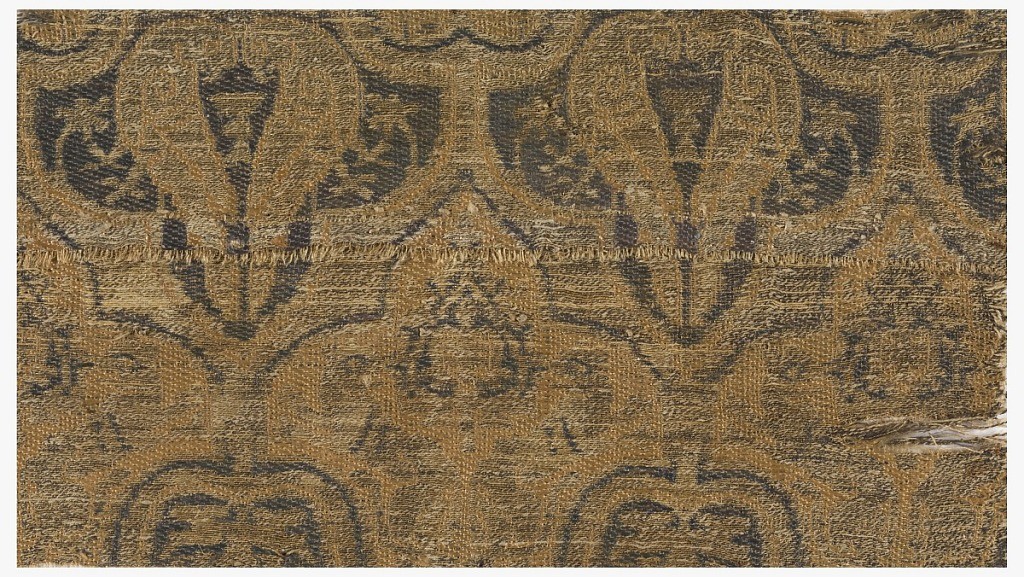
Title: Fragment
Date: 13th century
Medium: silk, metallic, linen Technique: 2/1 twill with complementary wefts
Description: Staggered trefoils containing paired addorsed birds and animals.